Question: This is what is happening when you visit my site in IE9 -
This is the code that is causing this:
'''
<!--[if lt IE 9]>
<script src="http://html5shiv.googlecode.com/svn/trunk/html5.js"></script>
<link rel="stylesheet" href="stylesheets/ie.css" media="screen" />
<![endif]-->
<!--[if !IE]-->
<link rel="stylesheet" href="stylesheets/sizeable.css" media="screen" />
<!--[endif]-->
<!--[if !IE]-->
<link rel="stylesheet" href="stylesheets/sizeable.css" media="screen" />
<!--[endif]-->
'''
Thoughts?
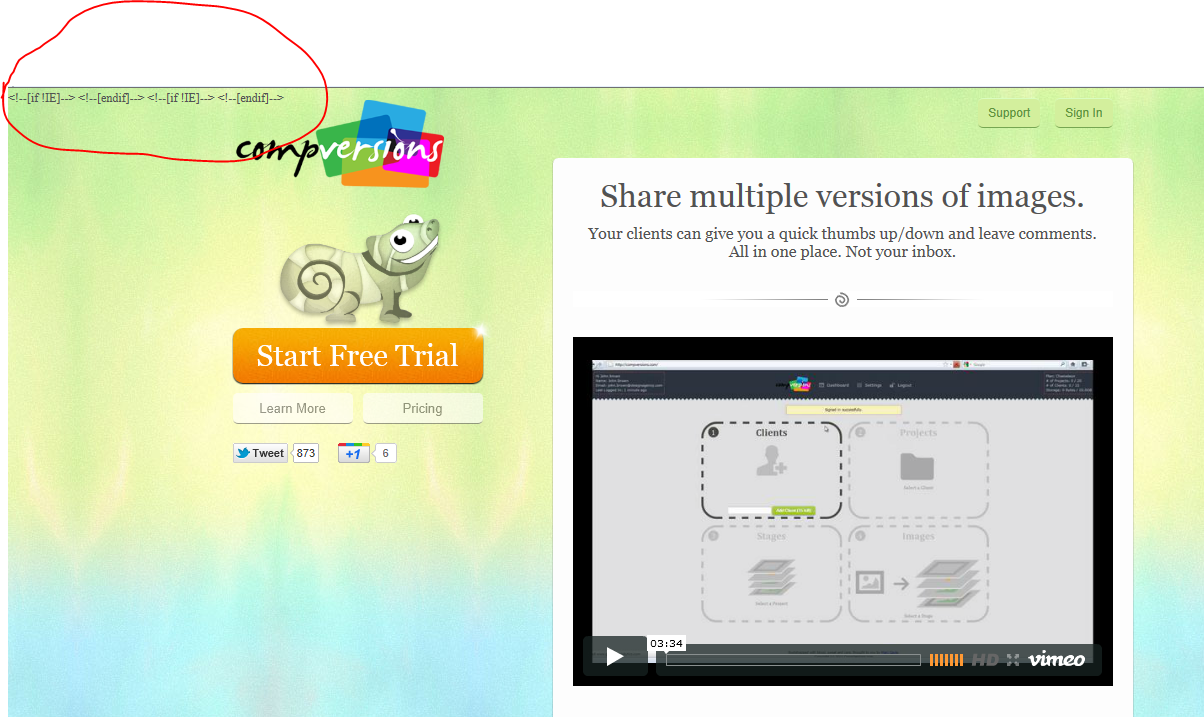
Answer: EDIT: fixed according to the commenters, thanks. See also the other answers.
---
Corrected code (second part):
'''
<!--[if !IE]> -->
<link rel="stylesheet" href="stylesheets/sizeable.css" media="screen" />
<!-- <![endif]-->
<!--[if !IE]> -->
<link rel="stylesheet" href="stylesheets/sizeable.css" media="screen" />
<!-- <![endif]-->
'''